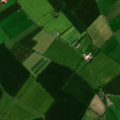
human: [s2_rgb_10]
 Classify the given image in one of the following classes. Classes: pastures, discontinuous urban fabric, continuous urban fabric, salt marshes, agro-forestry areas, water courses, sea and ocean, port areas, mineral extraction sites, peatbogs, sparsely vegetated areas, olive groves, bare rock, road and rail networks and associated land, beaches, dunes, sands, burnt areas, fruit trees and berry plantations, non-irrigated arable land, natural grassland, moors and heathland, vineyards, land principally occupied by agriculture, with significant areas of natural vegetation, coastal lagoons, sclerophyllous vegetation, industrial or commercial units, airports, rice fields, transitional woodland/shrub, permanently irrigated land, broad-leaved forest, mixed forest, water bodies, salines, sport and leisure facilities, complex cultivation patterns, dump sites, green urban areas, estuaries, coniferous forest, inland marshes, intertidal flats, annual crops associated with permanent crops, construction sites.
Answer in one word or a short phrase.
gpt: non-irrigated arable land, pastures, complex cultivation patterns